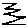
Label: zigzag